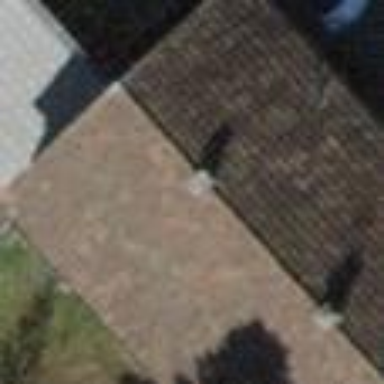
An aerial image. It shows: Semidetached house.